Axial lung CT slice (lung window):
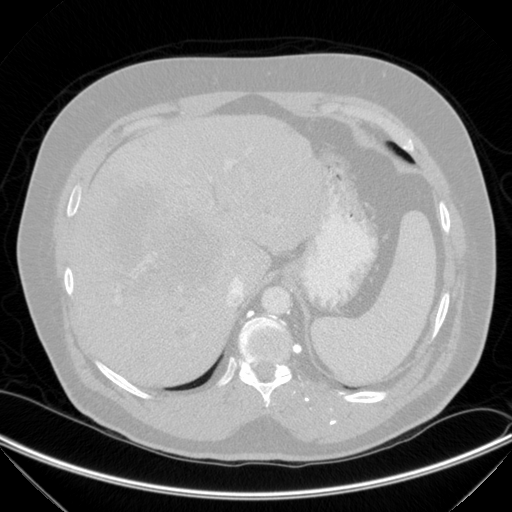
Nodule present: no